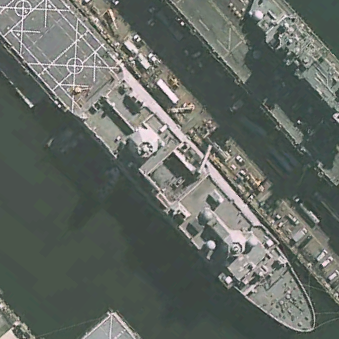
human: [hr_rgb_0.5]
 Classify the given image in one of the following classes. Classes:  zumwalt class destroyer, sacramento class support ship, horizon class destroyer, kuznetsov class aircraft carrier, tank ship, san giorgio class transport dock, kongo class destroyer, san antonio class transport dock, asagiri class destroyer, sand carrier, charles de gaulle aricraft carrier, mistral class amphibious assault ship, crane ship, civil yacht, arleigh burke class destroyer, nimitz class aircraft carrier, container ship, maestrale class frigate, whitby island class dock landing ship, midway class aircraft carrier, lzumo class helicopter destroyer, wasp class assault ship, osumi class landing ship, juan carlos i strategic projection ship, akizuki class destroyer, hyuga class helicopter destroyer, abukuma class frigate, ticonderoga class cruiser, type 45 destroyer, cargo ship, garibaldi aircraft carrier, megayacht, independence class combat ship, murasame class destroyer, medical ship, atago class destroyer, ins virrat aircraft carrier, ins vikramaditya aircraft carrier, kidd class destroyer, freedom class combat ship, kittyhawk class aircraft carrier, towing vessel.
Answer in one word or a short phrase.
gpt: San Antonio class transport dock